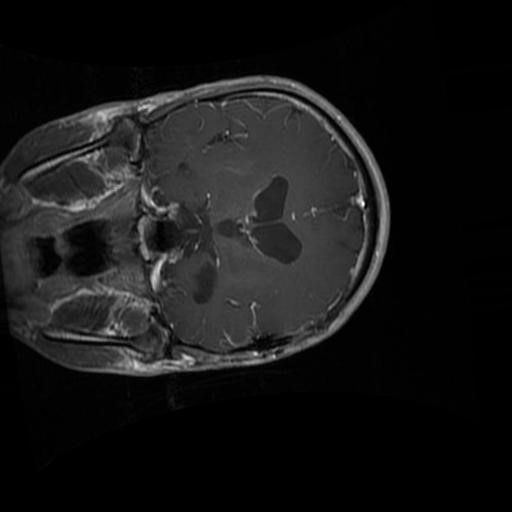
Label: brain_glioma